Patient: sex F, age 56
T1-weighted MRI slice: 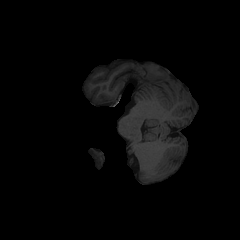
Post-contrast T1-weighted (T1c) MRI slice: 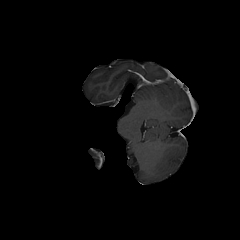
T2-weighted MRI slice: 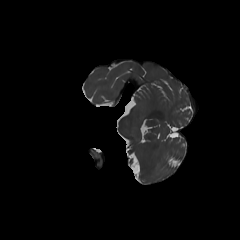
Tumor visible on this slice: no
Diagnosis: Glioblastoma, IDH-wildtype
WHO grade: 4